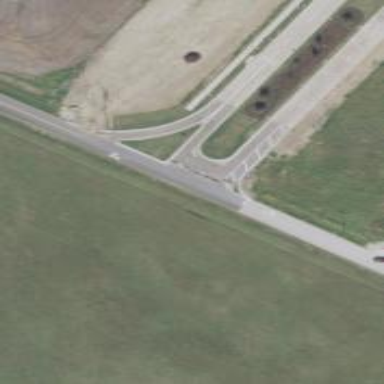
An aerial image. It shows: Tertiary link road.